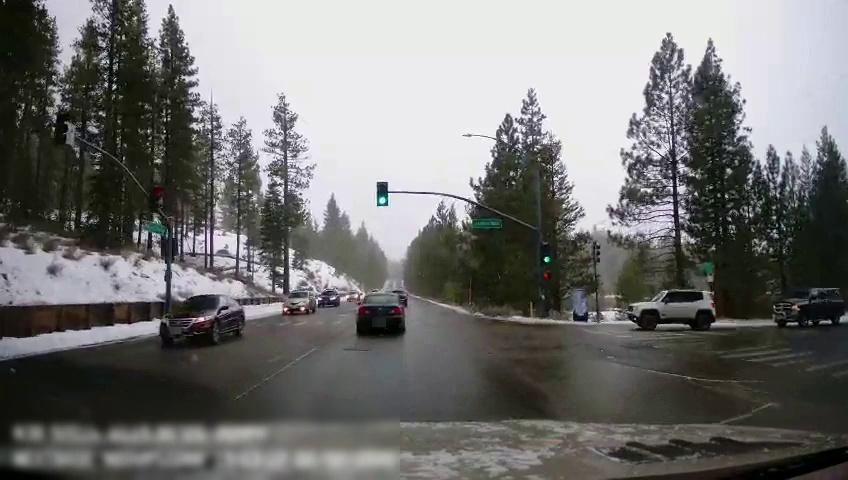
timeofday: Day
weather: Snowy
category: Drivable Space
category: Vehicles | Car
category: Vehicles | Car
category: Vehicles | Car
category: Vehicles | Car
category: Vehicles | SUV
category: Vehicles | SUV
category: Vehicles | Car
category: Vehicles | Car
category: Lanes | Opposite Lane
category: Traffic | Lights
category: Traffic | Lights
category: Traffic | Lights
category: Traffic | Signs
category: Traffic | Signs
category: Traffic | Lights
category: Traffic | Lights
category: Traffic | Signs
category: Traffic | Lights